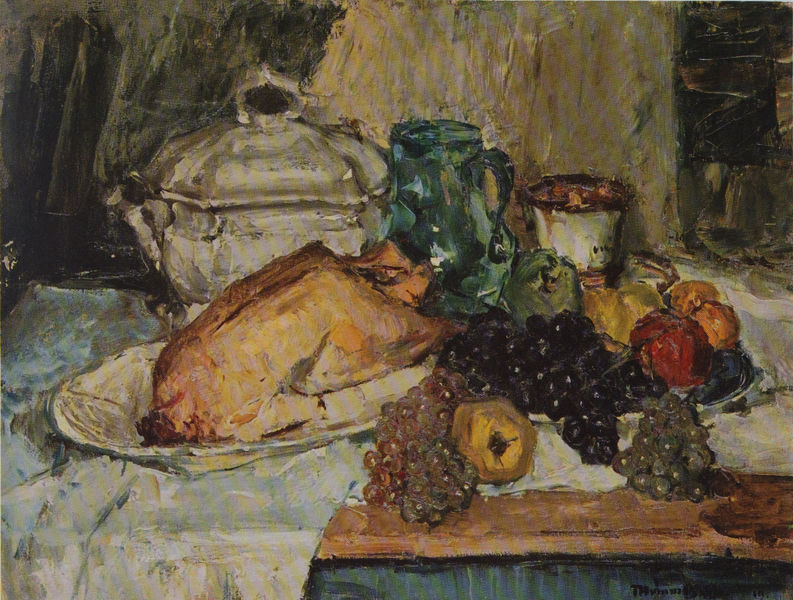
Titel: Küchenstilleben
Künstler: Theodor Hummel
Institution: (Privatbesitz)
Schlagwörter: blau, gemälde, schatten, weiß, cezanne, gelb, grün, ocker, braun, bunt, glas, grau, holz, licht, schwarz, tisch, türkis, obst, rot, tuch, beige, gläser, kragen, schale, schüssel, teller, signatur, tischdecke, tischtuch, öl, pastos, decke, früchte, henkel, kanne, keramik, krug, stilleben, stillleben, trauben, apfel, topf, äpfel, ente, gans, violett, essen, wein, duktus, glanz, tasse, platte, birne, quitte, fleisch, griff, becher, deckel, memento mori, blut, porzellan, tischplatte, mahl, mahlzeit, ranke, karaffe, tassen, braten, geflügel, weintrauben, fasan, suppe, terrine, huhn, traube, pute, rote trauben, hühnchen, bord, pott, paprika, glaskrug, karraffe, terinne, terrinne, trauben weisse, weisse trauben, hänchen, imressionism, enste, gansf, opst